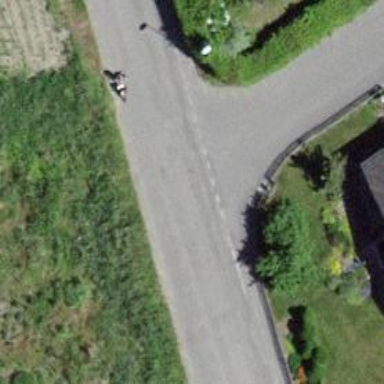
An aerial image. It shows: Asphalt road in residential area.